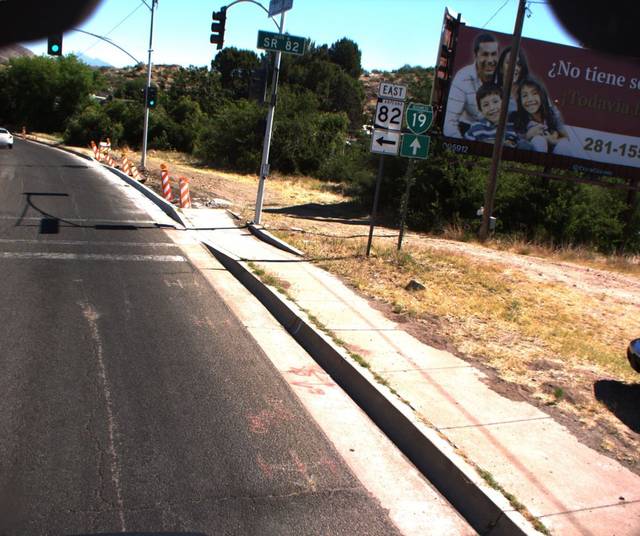
Region: United States
Coordinates: 31.351, -110.927